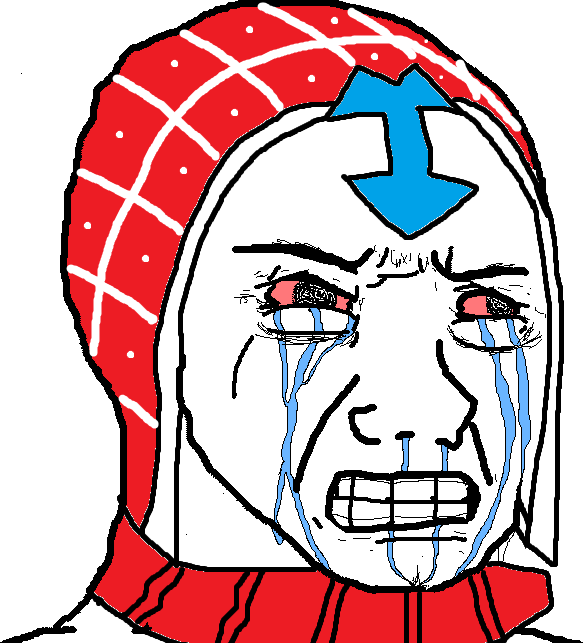
Label: 5_Crying_Wojak